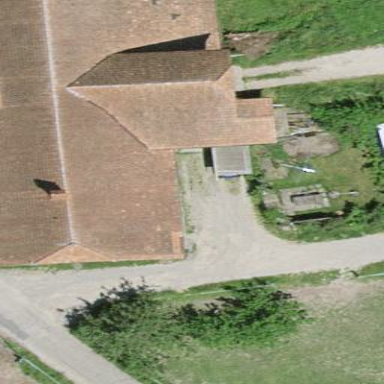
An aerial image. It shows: Farm building.